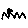
Label: zigzag